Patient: sex F, age 62
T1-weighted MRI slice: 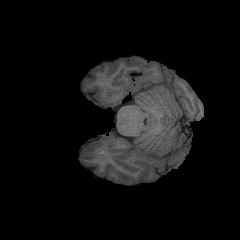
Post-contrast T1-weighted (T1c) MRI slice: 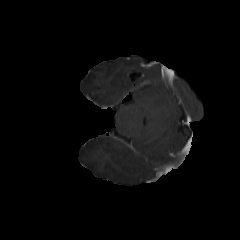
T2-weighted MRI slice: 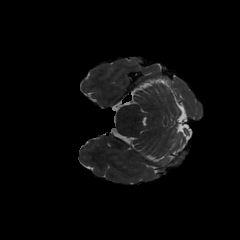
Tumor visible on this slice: no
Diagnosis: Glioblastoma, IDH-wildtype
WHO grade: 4